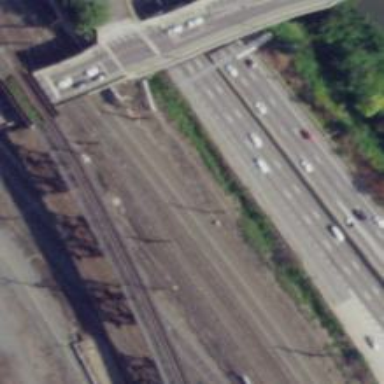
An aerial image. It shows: Railway with electrified contact lines.